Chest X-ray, AP view. Patient: 47 years old, sex F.
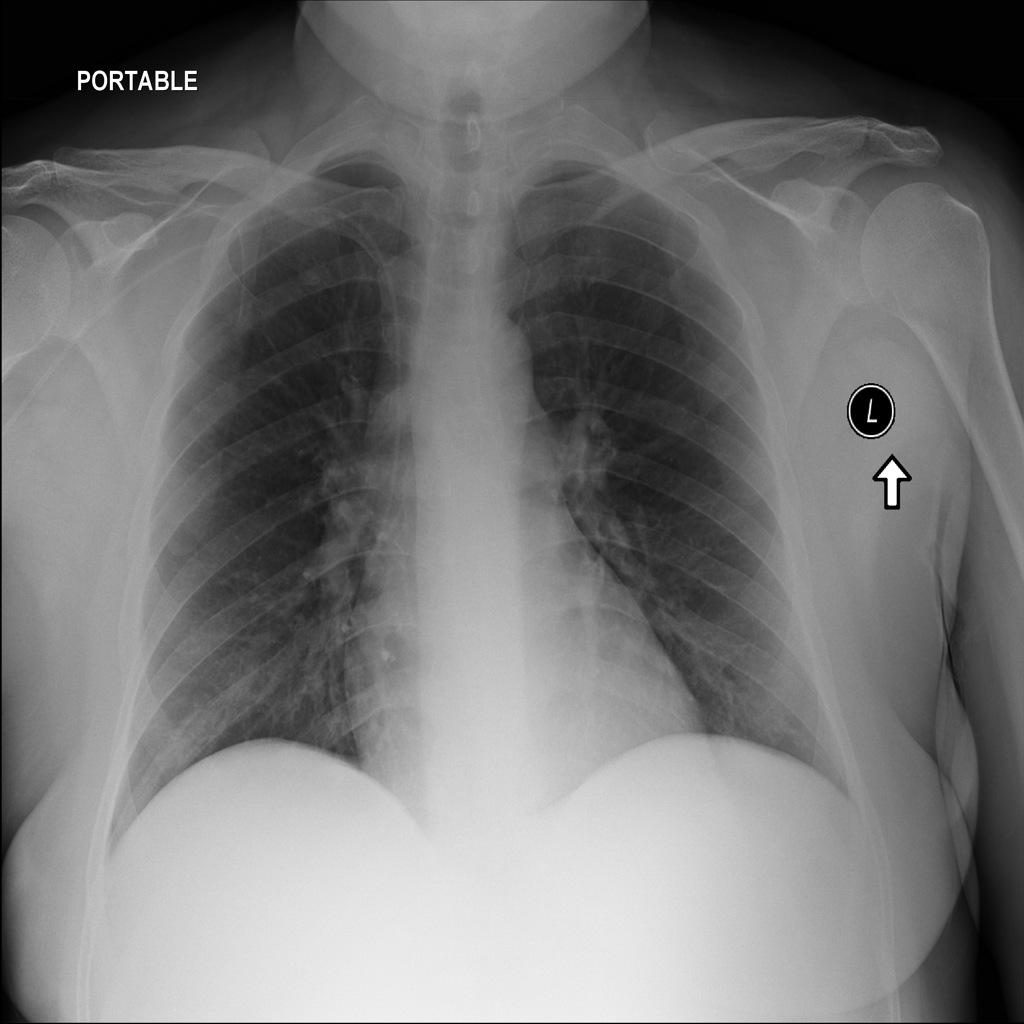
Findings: No Finding